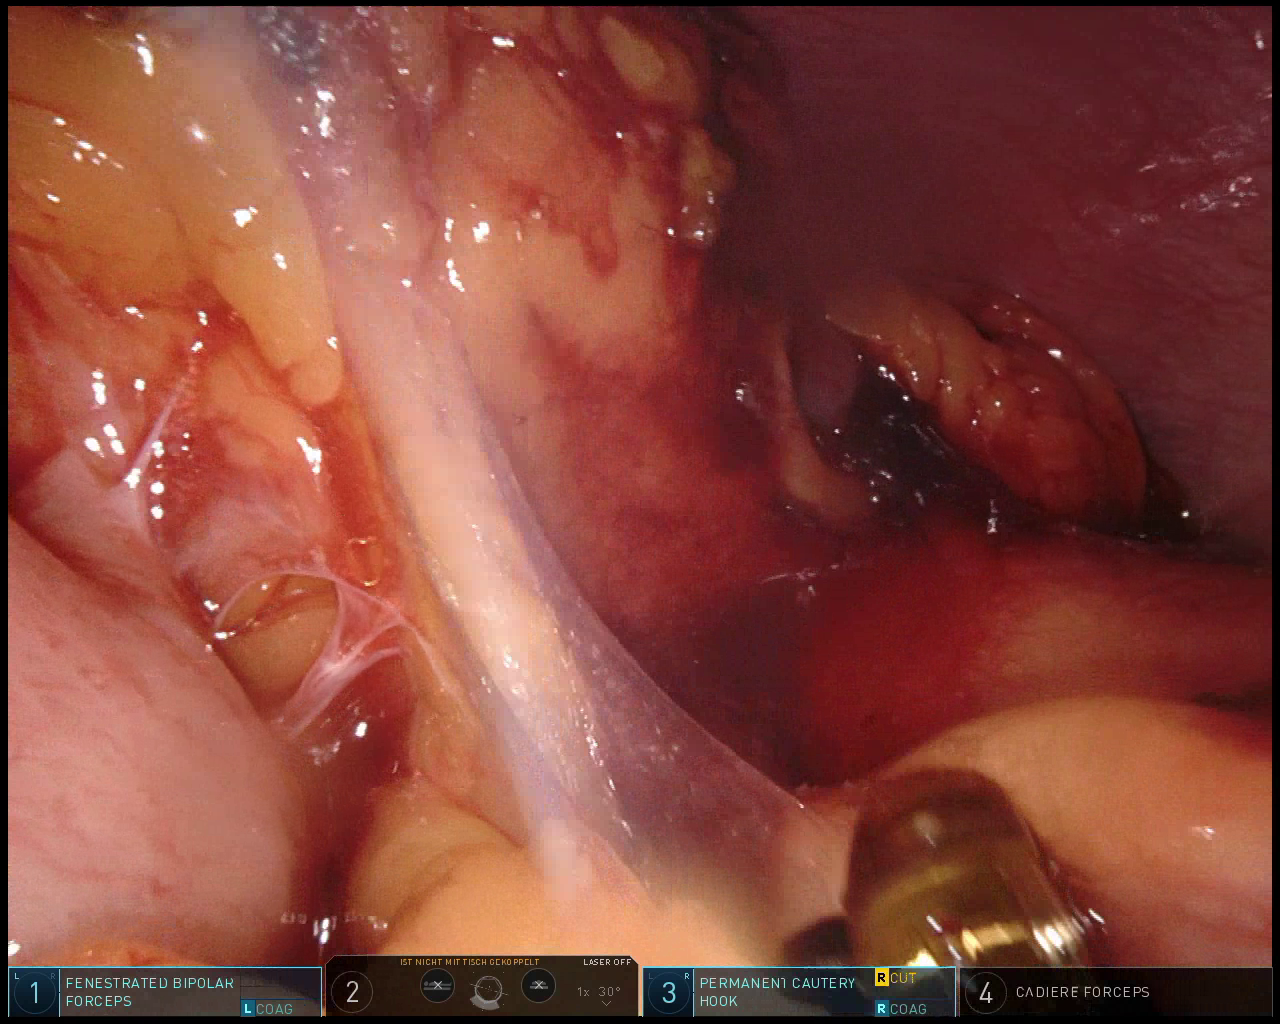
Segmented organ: stomach
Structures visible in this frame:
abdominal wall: yes
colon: no
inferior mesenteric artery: no
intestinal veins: no
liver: no
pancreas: no
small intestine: no
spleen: yes
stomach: yes
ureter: no
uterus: no
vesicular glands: no